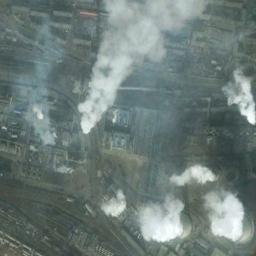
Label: thermal_power_station